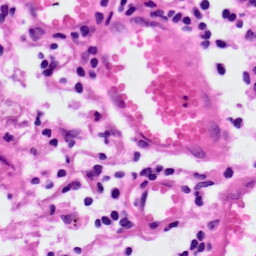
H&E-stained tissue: Lung